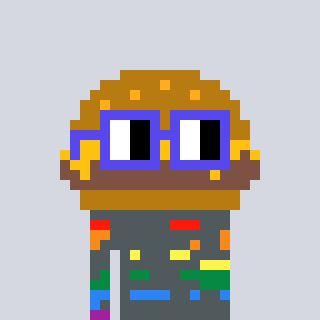
a pixel art character with square blue glasses, a burger-shaped head and a green-colored body on a cool background